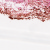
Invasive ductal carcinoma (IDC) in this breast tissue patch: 0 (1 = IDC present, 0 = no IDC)